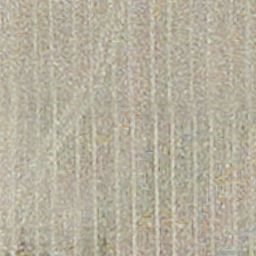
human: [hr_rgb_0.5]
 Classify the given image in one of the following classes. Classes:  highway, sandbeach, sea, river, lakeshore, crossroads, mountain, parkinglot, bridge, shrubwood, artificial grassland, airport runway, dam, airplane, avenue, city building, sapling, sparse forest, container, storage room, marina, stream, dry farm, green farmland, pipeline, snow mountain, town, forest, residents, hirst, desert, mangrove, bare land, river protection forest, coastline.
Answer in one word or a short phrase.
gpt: dry farm